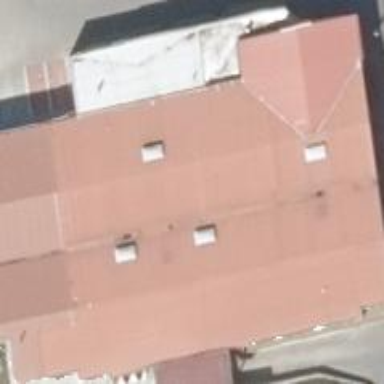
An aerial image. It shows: Supermarket building.